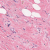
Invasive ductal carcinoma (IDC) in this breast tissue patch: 0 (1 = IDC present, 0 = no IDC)